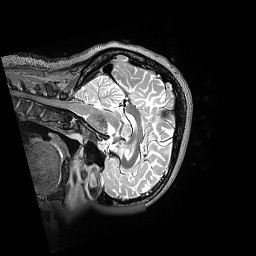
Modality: T2w
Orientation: sagittal
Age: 37
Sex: female